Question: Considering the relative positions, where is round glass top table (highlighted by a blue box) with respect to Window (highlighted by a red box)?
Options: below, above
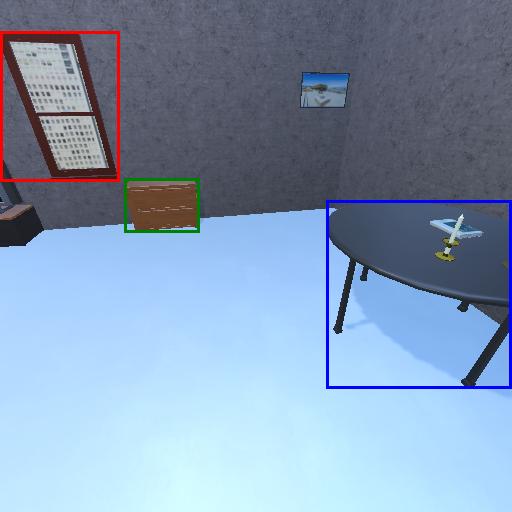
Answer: below